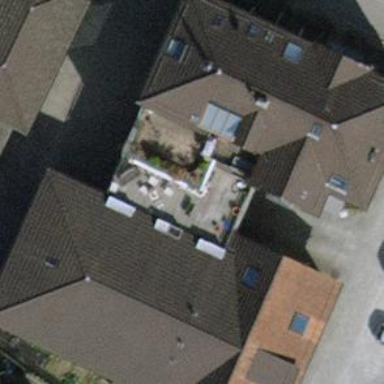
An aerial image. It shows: View of roof of building.